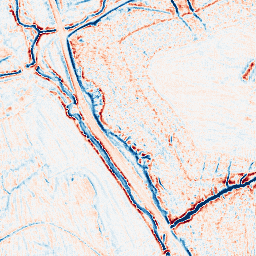
Category: edge_preserving
Decomposition family: bilateral
Decomposition parameters: d: 9
sigma_color: 100
sigma_space: 75
Upsampling method: fft_zeropad
Upsampling parameters: scale: 4
Upsampling scale: 4